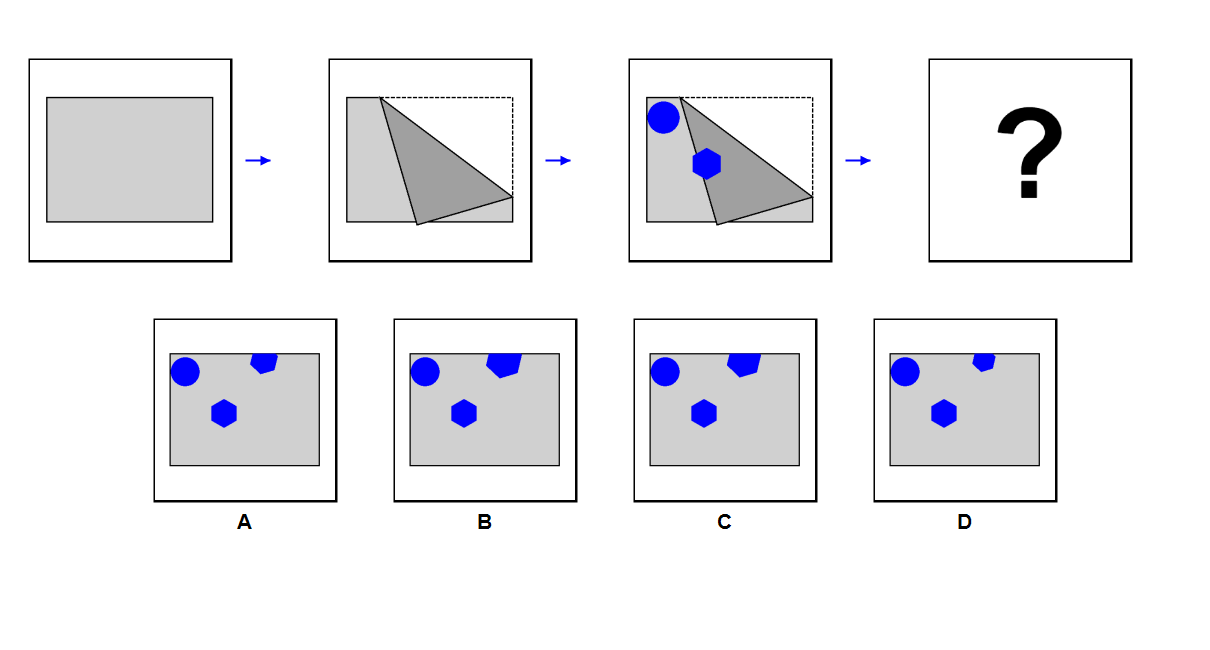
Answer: A